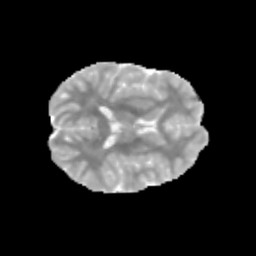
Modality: MD
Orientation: axial
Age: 11
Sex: male
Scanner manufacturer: siemens
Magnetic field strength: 3 T
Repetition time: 3.8 s
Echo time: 0.07 s